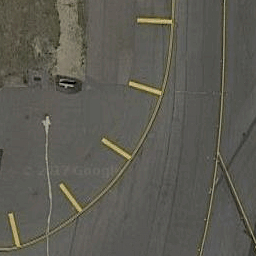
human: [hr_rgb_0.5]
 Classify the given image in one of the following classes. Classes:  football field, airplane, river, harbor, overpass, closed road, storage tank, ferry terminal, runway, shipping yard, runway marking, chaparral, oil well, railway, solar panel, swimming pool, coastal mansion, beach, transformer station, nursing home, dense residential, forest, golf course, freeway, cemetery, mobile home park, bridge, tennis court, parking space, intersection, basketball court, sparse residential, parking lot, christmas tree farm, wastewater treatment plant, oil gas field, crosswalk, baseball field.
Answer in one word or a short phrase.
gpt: runway marking